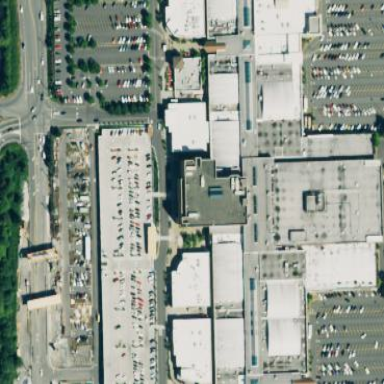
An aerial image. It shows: Retail area that is mall.